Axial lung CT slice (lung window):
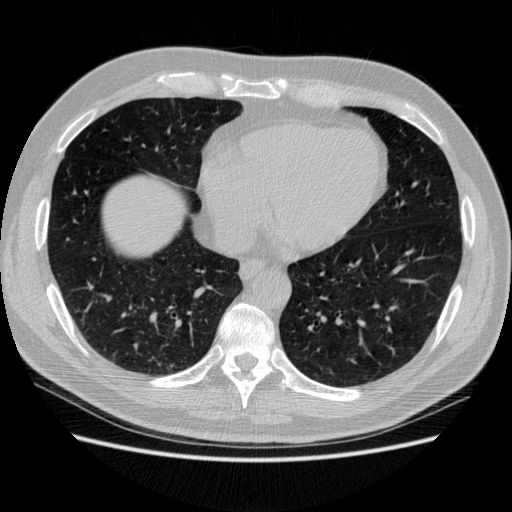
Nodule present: no